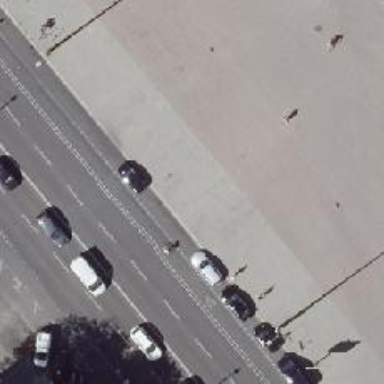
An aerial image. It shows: Pedestrian road.